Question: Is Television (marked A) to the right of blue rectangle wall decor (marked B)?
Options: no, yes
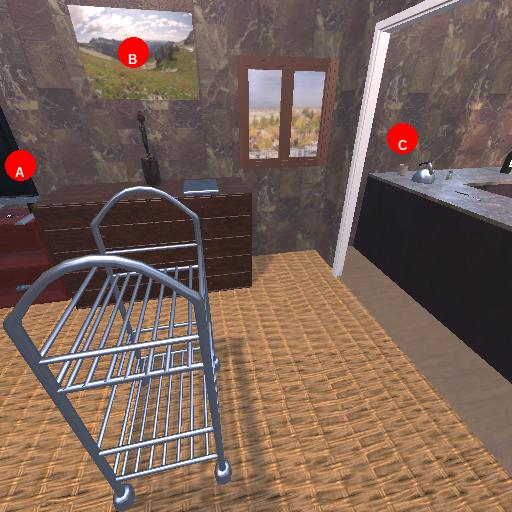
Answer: no